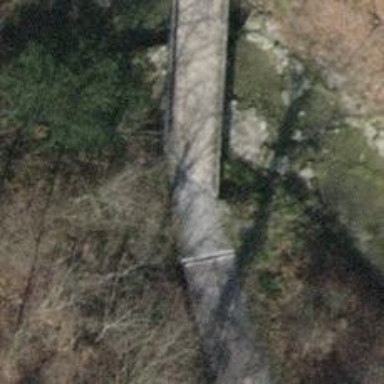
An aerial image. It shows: Track passing over bridge with grade 2 tracktype.